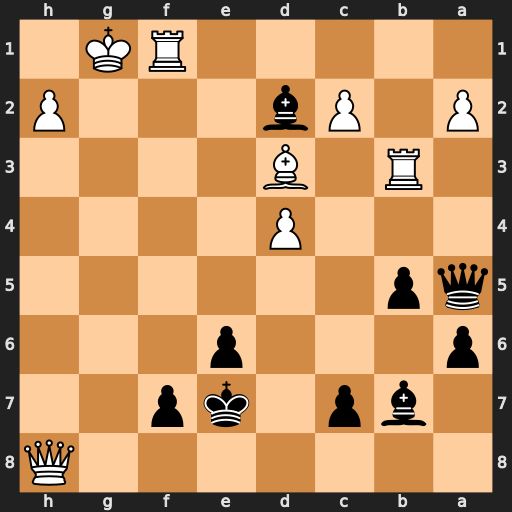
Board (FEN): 7Q/1bp1kp2/p3p3/qp6/3P4/1R1B4/P1Pb3P/5RK1
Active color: b
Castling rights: -
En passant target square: -
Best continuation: Be3+ Rf2 Qe1+ Bf1 Qxf2#